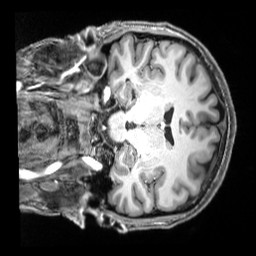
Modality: T1w
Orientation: coronal
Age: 30
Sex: male
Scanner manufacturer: siemens
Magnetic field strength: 3 T
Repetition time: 2.5 s
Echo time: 0.00343 s